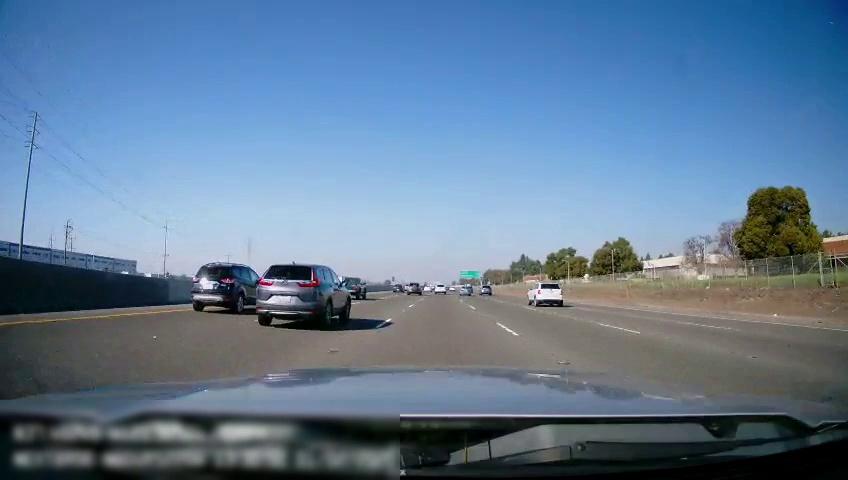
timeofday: Day
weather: Sunny
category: Drivable Space
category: Vehicles | SUV
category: Vehicles | SUV
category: Vehicles | SUV
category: Vehicles | Car
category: Vehicles | Truck
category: Vehicles | SUV
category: Vehicles | Car
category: Vehicles | SUV
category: Vehicles | SUV
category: Lanes | Current Lane
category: Lanes | Current Lane
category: Lanes | Alternate Lane
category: Lanes | Alternate Lane
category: Lanes | Alternate Lane
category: Lanes | Alternate Lane
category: Lanes | Alternate Lane
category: Traffic | Signs